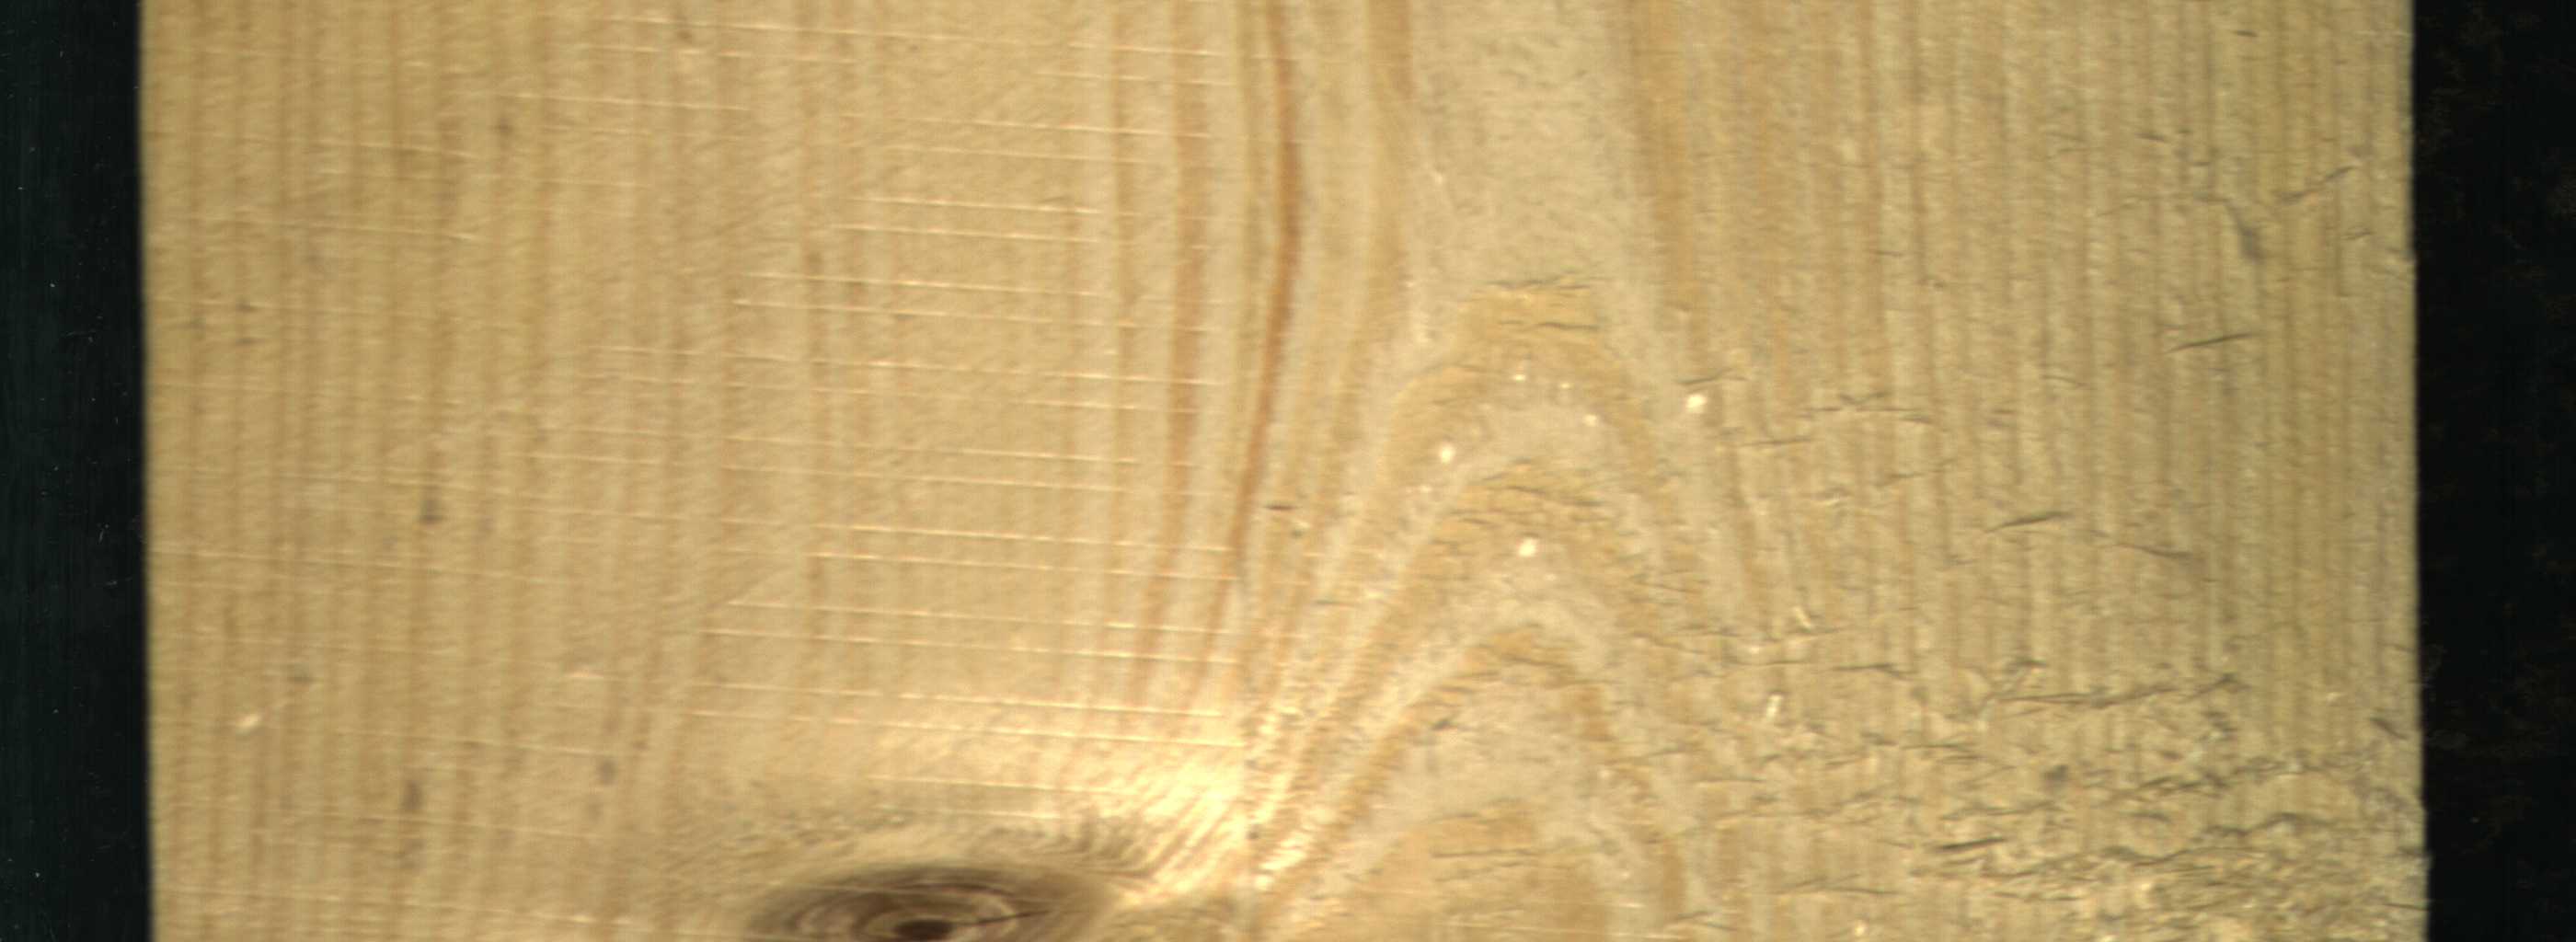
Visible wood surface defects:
knot_with_crack